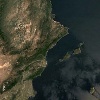
Label: land